Question: I have this issue I start an Activity as a Dialog with attribute 'android:theme="@android:style/Theme.Dialog"' so far so good, when I run this Activity I want the user to fill some 'EditText's and then press a button where a background process will be started, now I use 'this.setFinishOnTouchOutside(false);' to pervent the user from clicking outside and 'finish()' being called, my problem is that I don't get how to 'finish()' specifically this DialogLikeActivity, when i call 'finish()' after the background process is started the application is close and i want to return to the MainActivity or the Activity that started the DialogLikeActivity (the MainActivity still visible after the 'startActivity' or 'startActivityForResult()' is called for the DialogLikeActivity, here is what i got:
Code From MainActivity:
'''
Intent intent = new Intent(this, DialogLikeActivity.class);
startActivityForResult(intent,0);
'''
and the button code in DialogLikeActivity:
'''
public void saveClient(View view){
Intent returnIntent = new Intent();
setResult(RESULT_OK, returnIntent);
finish();
}
'''
I guess maybe my problem is that MainActivity is not a parent of DialogLikeActivity, in that case it should be? how to make DialogLikeActivity child of MainActivity and if I achieve that would the call for 'finish()' in DialogLikeActivity finish the Activity itself and not the app?
Thanks in advance and sorry for my english.
EDIT:

this is the Activity being displayed as a Dialog above the MainActivity
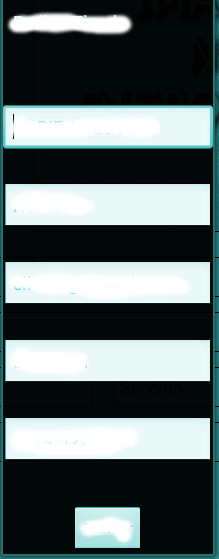
Answer: It sounds like 'DialogFragment' might better suit your needs here. It has lifecycle methods similar to an 'Activity' and can run background tasks within itself, but is actually managed by the activity it is attached to. There are several types you can use.
Check out the Google documentation on it <URL>.